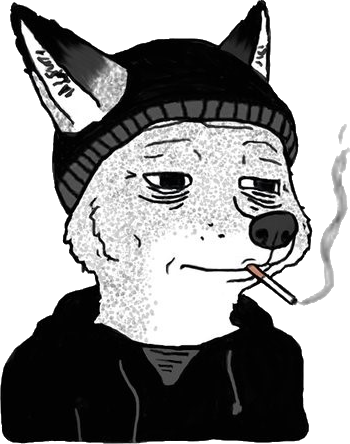
Label: 5_Animal